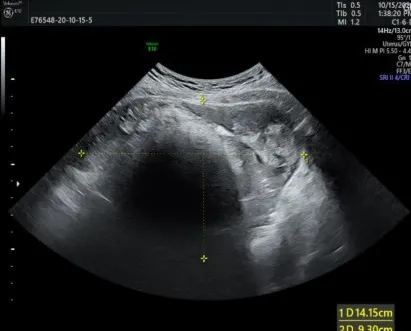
A pelvic mass examined by transvaginal ultrasound. Uneven echo mass of 14.2 cm x 9.3 cm x 12.8 cm was observed in the pelvic cavity, the boundary was clear, attenuation was observed in the rear, and no blood flow signal was observed.
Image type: radiology (ultrasound)